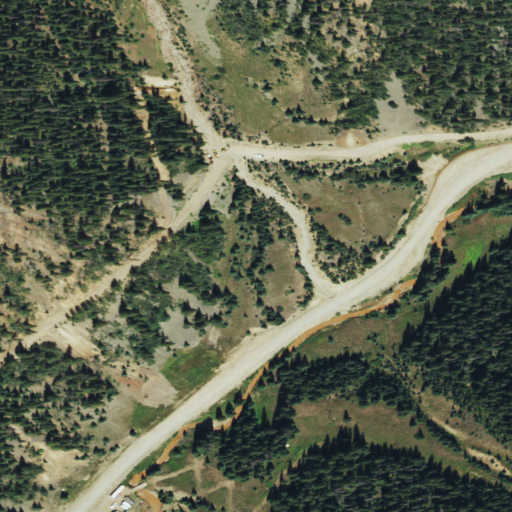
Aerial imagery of valley in Colorado named Dry Gulch containing grassland, evergreen forest, mixed forest, and deciduous forest